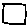
Label: square